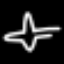
Label: airplane